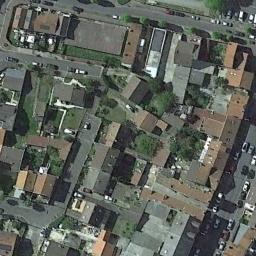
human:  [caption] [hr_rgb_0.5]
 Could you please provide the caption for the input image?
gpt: The dense residential is next to the road with some cars .

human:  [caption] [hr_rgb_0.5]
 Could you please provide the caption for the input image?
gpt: The houses are very dense .

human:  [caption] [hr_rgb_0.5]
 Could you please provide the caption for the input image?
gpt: A dense residential area has lots of trees and houses arranged neatly .

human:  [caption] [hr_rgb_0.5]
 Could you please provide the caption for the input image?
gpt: There are many roads in densely populated areas and densely arranged houses and trees of different sizes and shapes .

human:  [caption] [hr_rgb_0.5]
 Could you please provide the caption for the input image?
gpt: There are brown and black buildings on dense residential area .